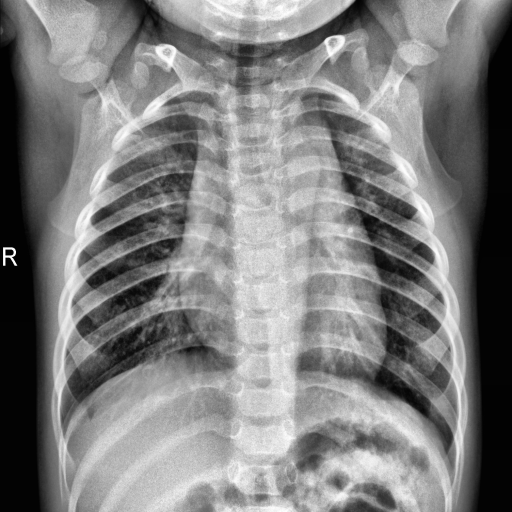
Finding: NORMAL